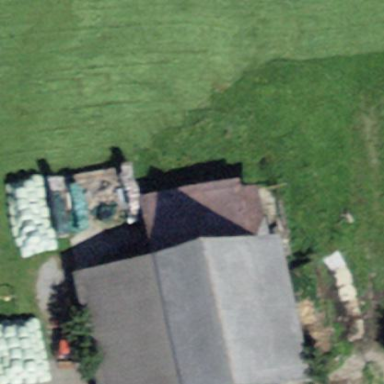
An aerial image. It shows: Rural barn.